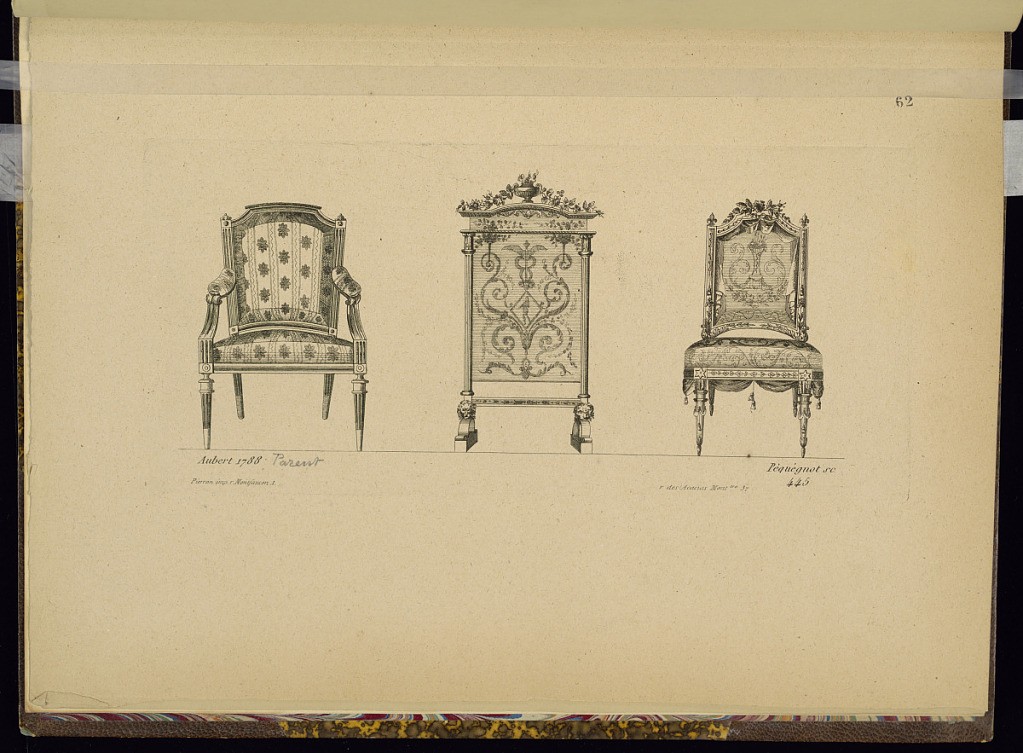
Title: Designs for Two Chairs and a Fire Screen
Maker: Aubert Henri Joseph Parent, French, 1753 - 1835
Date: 1865
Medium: Etching on paper
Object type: Print
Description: Two designs for upholstered chairs and a fire screen with carved frames featuring flowers, flaming urn, fluting, scrolling leaves, and foliate branches. The plate is signed with the printmaker, publisher, and original designer / date, and numbered.